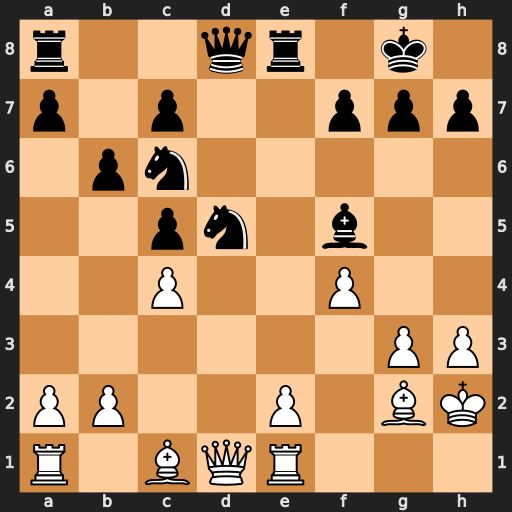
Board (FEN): r2qr1k1/p1p2ppp/1pn5/2pn1b2/2P2P2/6PP/PP2P1BK/R1BQR3
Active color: w
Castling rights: -
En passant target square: -
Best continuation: cxd5 Nd4 e4